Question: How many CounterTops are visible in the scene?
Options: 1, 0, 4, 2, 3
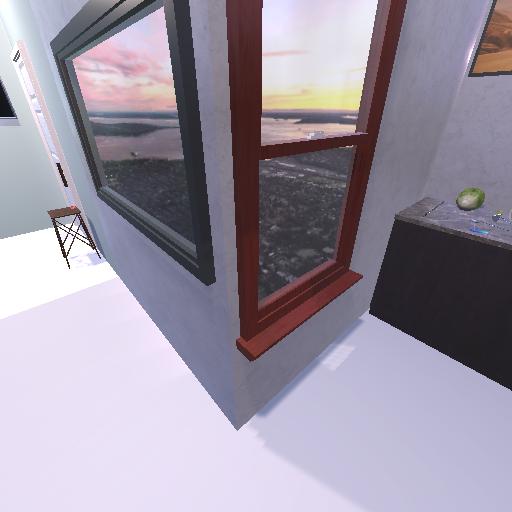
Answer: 1